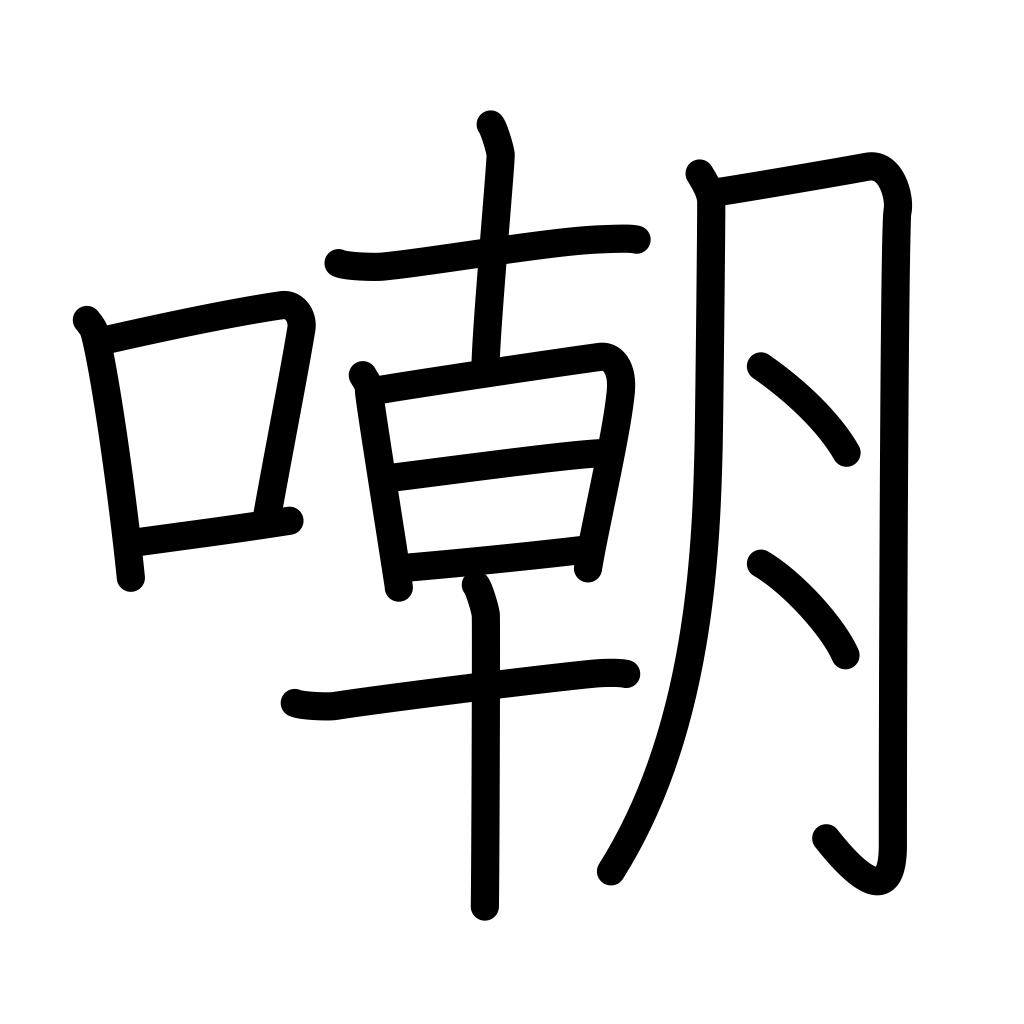
Meaning: ridicule, insult